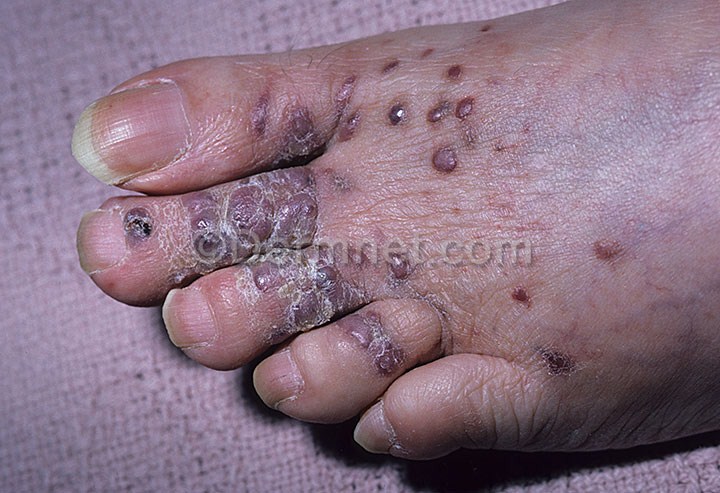
Disease: Vascular Tumors